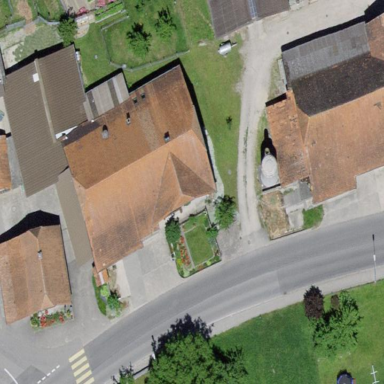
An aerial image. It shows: Farm building.